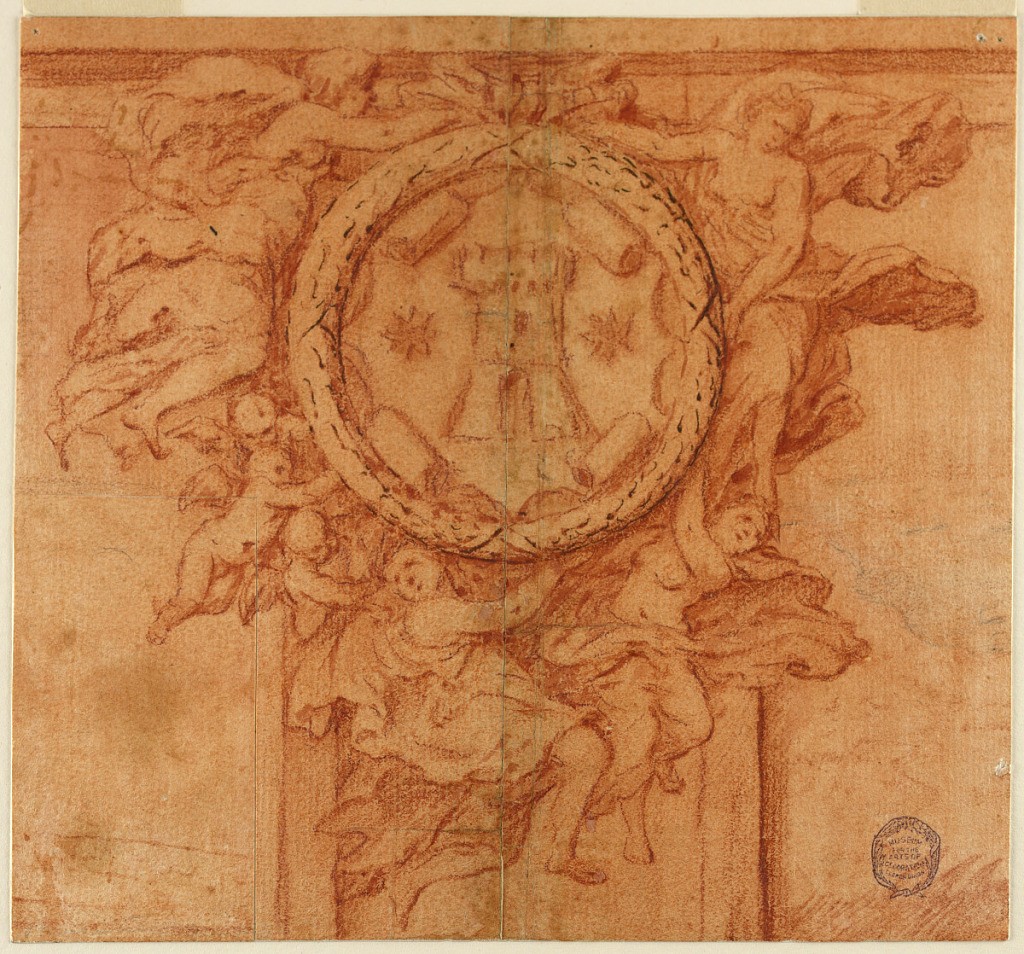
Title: Project for a wall decoration (Female figures and putti support medallion with coat of arms)
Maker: Luca Giordano, Italian, 1634 - 1705
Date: ca. 1700
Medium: Red crayon, blotted and wash, pen and ink on paper
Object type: Drawing
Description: Four female figures with flowing robes support the circular medallion at center. Two of the figures are below, and two are on either side of the medallion. Three winged putti support the medallion on the left. On the medallion is a tower between two stars.